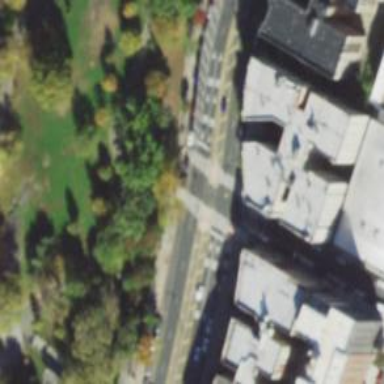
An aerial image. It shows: Traffic island located on footway.